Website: lowes
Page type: review-order
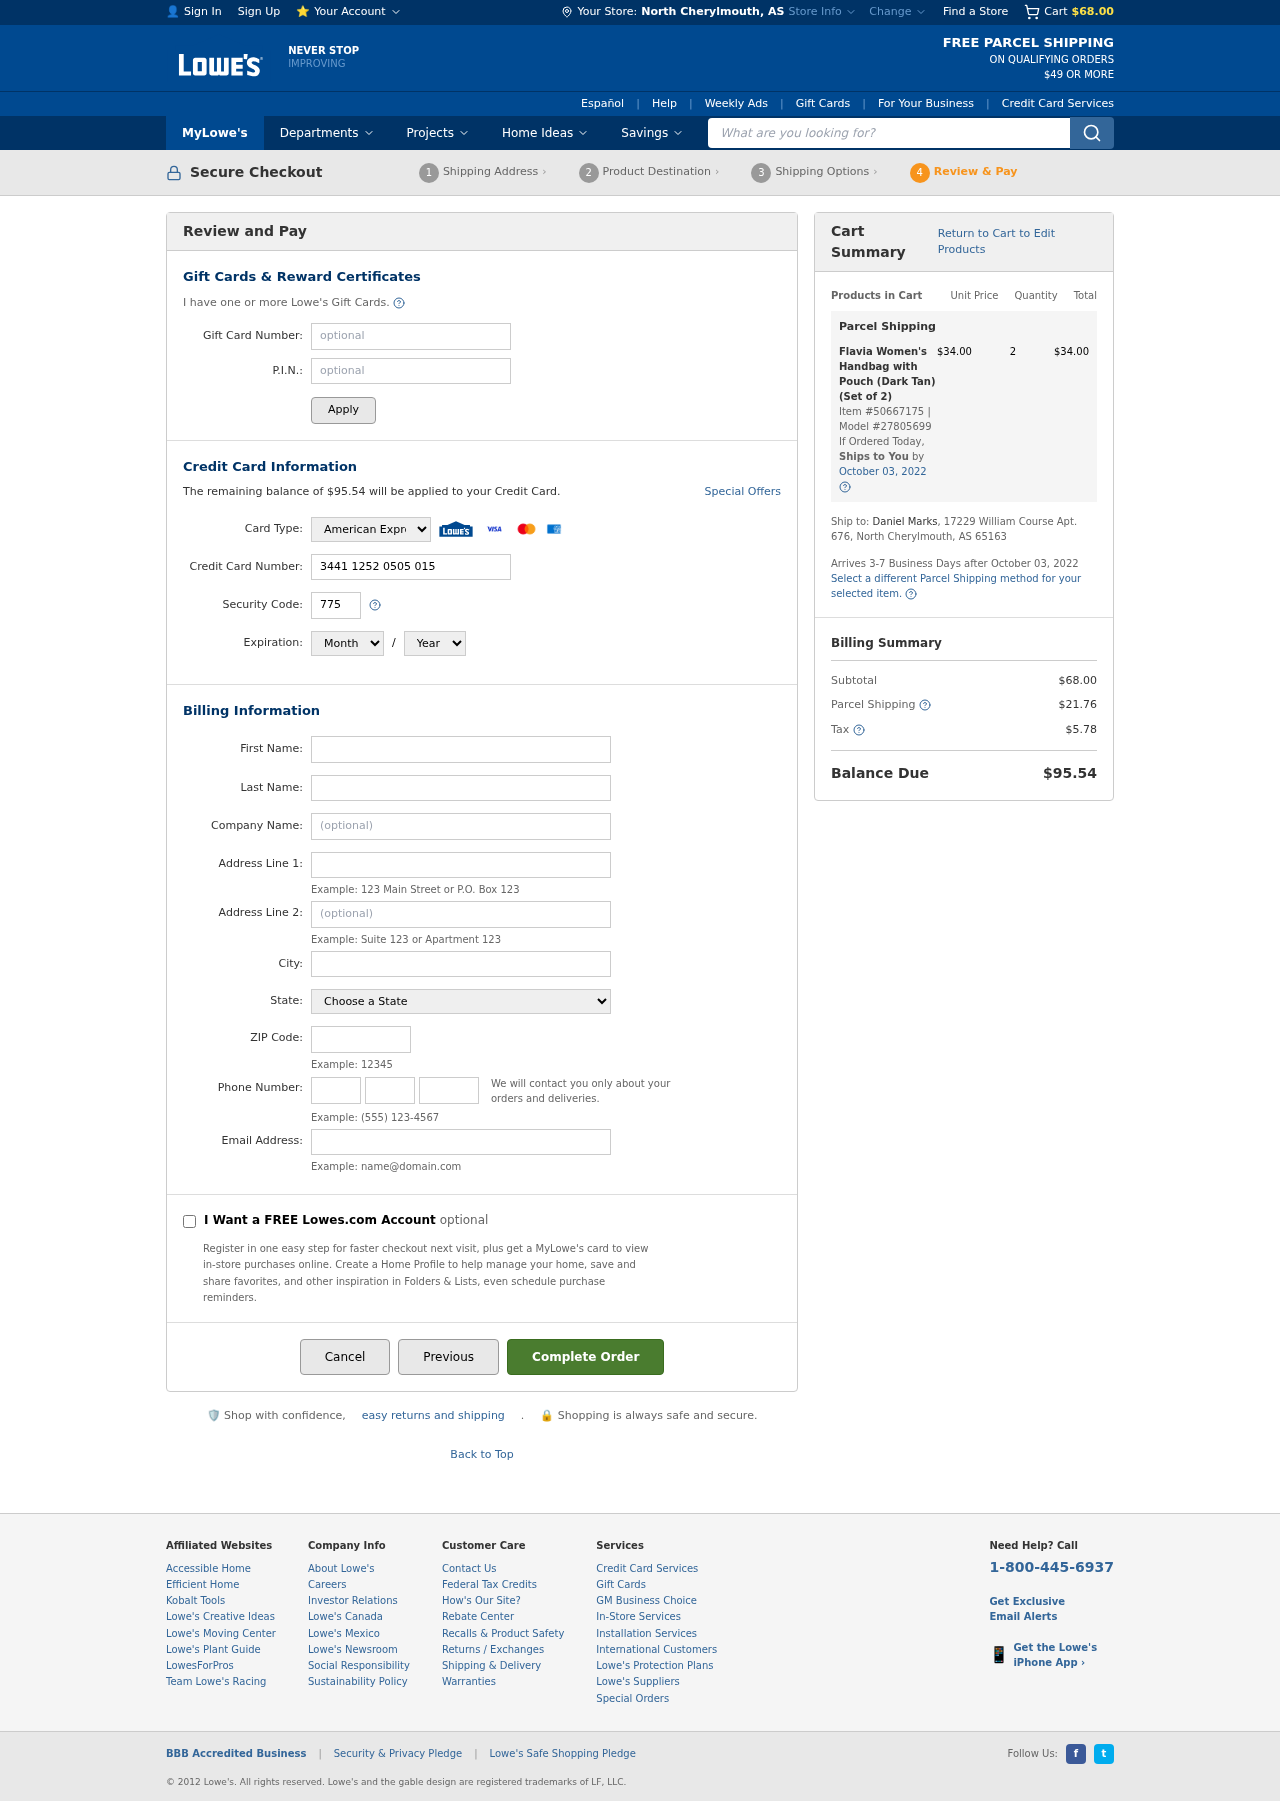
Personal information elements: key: PII_CARD_CVV
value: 7754
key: PII_CARD_EXPIRY_MONTH
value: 06
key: PII_CARD_EXPIRY_YEAR
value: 28
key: PII_CARD_NUMBER
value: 3441 1252 0505 015
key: PII_CARD_TYPE
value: American Express
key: PII_CITY
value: North Cherylmouth
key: PII_CITY_STATE
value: North Cherylmouth, AS
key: PII_EMAIL
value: dmarks@gmail.com
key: PII_FIRSTNAME
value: Daniel
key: PII_LASTNAME
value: Marks
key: PII_PHONE_AREA
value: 874
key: PII_PHONE_PREFIX
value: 747
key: PII_PHONE_SUFFIX
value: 4746
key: PII_POSTCODE
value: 65163
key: PII_STATE
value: AS
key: PII_STREET
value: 17229 William Course Apt. 676
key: PII_STREET2
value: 17229 William Course Apt. 676
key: PII_STREET2
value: Suite 282
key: PII_FULLNAME2
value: Daniel Marks
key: PII_CITY_STATE_ZIP2
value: North Cherylmouth, AS 65163
Product elements: key: PRODUCT1_NAME
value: Flavia Women's Handbag with Pouch (Dark Tan) (Set of 2)
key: PRODUCT1_PRICE
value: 34
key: PRODUCT1_QUANTITY
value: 2
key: PRODUCT1_ITEM_NUMBER
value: Item #50667175
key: PRODUCT1_MODEL_NUMBER
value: Model #27805699
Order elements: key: ORDER_SUBTOTAL
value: $68.00
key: ORDER_BALANCE_DUE
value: $95.54
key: ORDER_SHIPPING_DATE
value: October 03, 2022
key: ORDER_ITEM_TOTAL
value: $34.00
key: ORDER_SHIPPING_DATE2
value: October 03, 2022
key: ORDER_SHIPPING_COST
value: $21.76
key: ORDER_TAX
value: $5.78
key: ORDER_TOTAL
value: $95.54
Search elements: key: HEADER_SEARCH
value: What are you looking for?